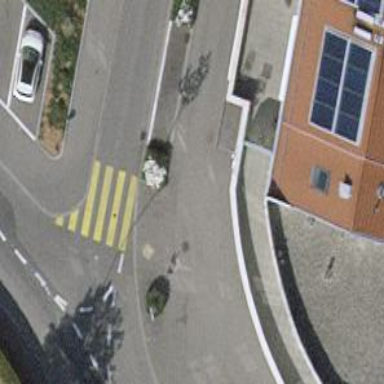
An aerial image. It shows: Kerb serving as barrier.